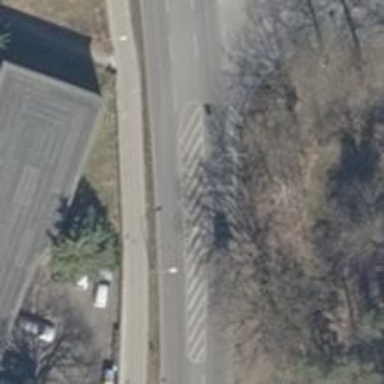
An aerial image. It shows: Road with traffic signals for signaling.